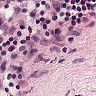
Metastatic tissue present: no